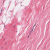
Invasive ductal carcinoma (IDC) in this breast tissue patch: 0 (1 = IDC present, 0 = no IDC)